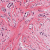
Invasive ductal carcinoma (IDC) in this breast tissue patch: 1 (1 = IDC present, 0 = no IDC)